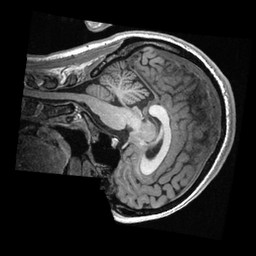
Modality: T1w
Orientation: sagittal
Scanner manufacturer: ge
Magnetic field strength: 3 T
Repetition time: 0.007688 s
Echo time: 0.002936 s